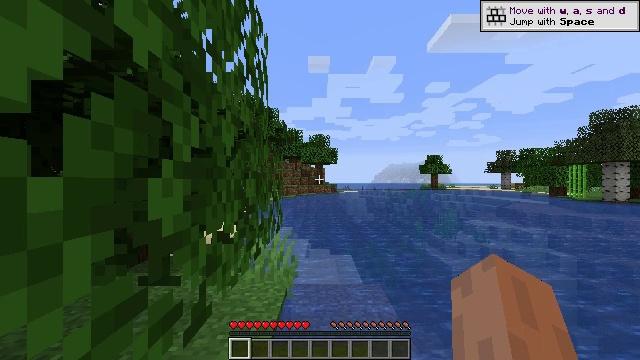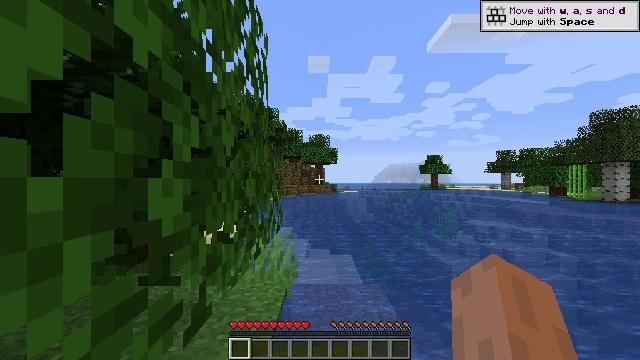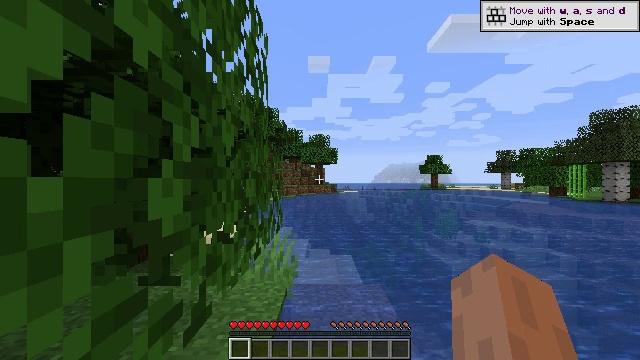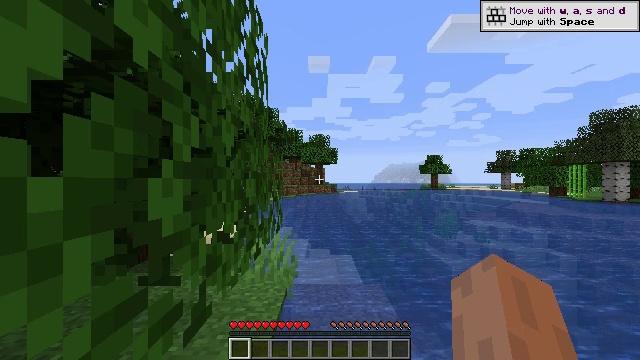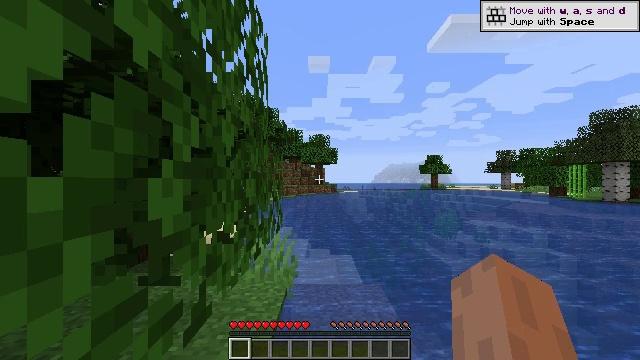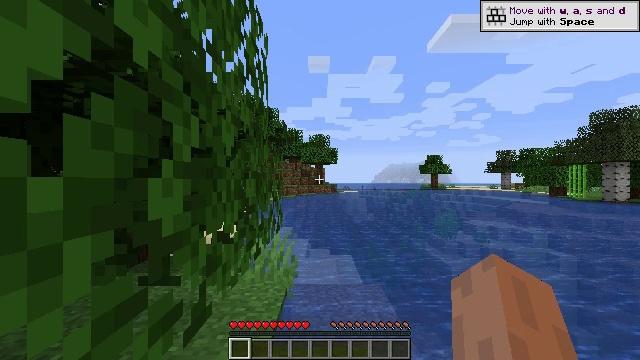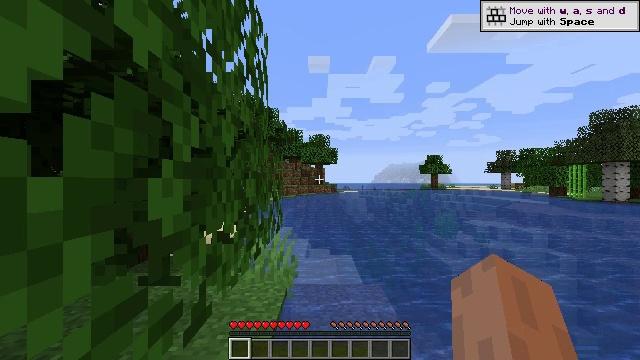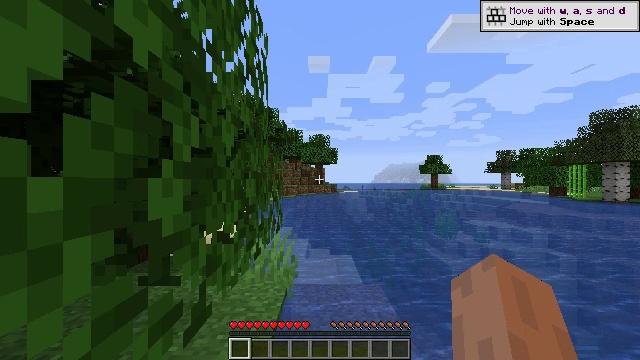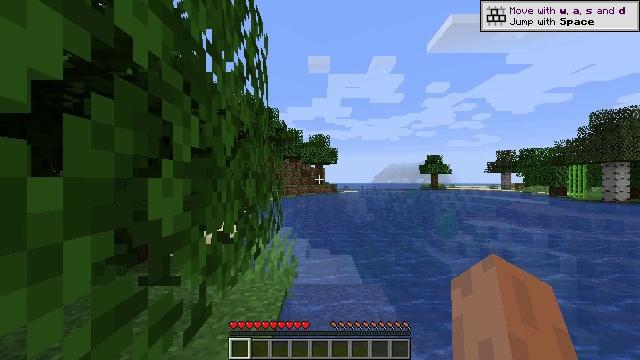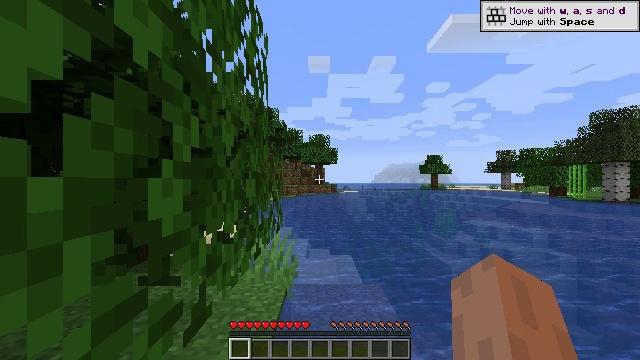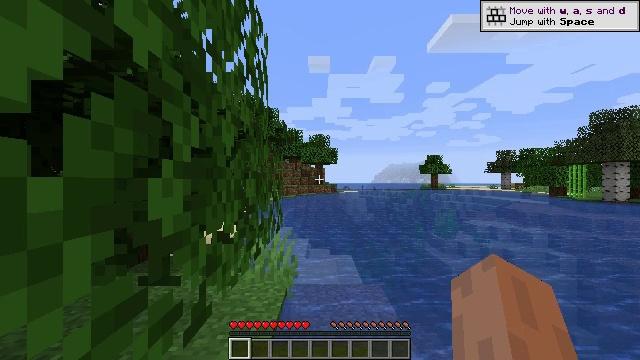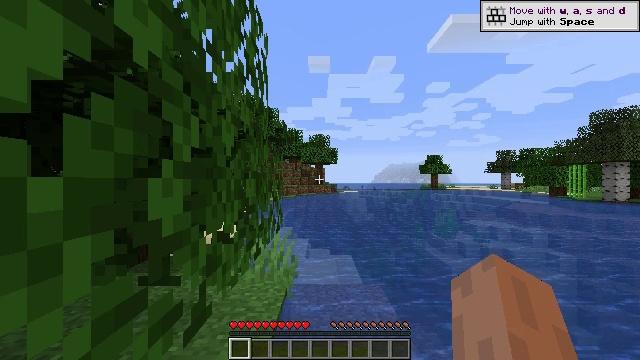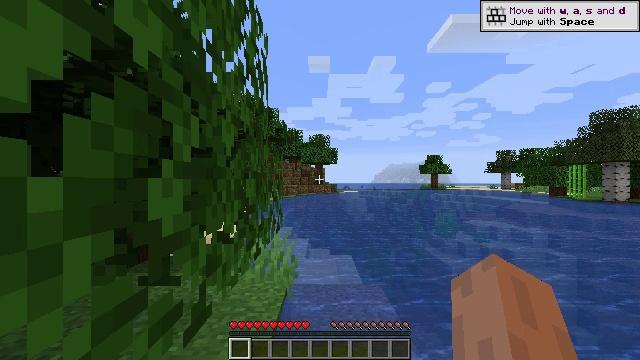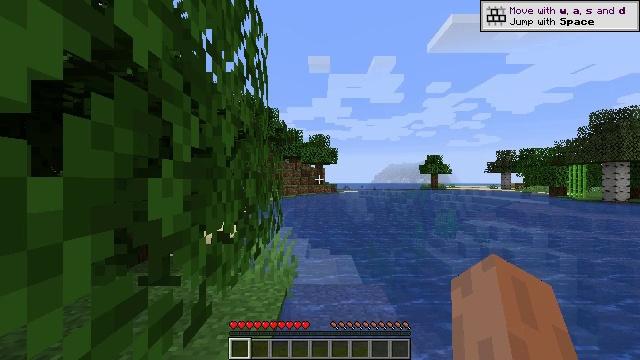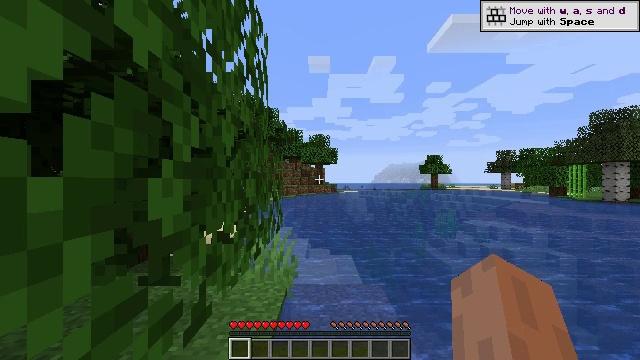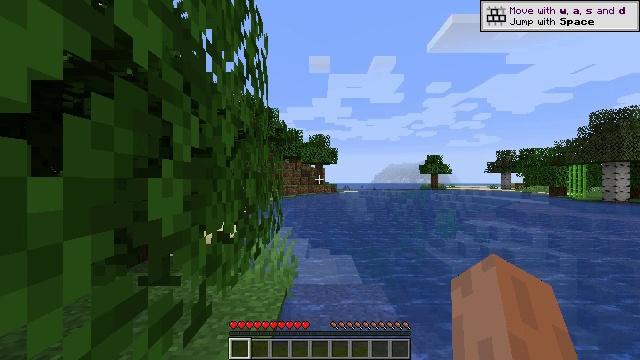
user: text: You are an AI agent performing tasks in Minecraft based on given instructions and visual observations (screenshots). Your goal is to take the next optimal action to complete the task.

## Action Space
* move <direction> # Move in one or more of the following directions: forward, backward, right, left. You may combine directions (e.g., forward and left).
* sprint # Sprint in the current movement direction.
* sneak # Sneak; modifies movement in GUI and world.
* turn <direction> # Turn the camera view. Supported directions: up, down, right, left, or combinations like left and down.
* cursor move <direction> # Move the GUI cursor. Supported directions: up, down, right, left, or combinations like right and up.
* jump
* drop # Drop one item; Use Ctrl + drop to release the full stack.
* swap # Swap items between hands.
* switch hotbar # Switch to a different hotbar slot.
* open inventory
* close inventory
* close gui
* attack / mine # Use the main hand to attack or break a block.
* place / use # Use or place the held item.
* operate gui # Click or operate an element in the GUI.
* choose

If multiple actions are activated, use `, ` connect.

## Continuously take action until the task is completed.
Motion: motion action
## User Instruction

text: Break the grass block.
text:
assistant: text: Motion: no_op
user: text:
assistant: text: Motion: no_op
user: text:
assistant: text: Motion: no_op
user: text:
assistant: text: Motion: no_op
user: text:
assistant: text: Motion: no_op
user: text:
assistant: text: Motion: no_op
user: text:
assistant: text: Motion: no_op
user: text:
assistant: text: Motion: no_op
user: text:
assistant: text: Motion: no_op
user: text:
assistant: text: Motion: no_op
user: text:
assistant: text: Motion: no_op
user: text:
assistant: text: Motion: no_op
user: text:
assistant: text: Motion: no_op
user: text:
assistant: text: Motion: no_op
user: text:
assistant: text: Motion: no_op
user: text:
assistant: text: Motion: no_op
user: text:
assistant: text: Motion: no_op
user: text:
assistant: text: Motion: no_op
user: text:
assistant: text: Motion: no_op
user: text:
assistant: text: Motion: no_op
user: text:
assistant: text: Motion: no_op
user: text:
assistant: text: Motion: no_op
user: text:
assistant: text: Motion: no_op
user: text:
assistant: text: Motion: no_op
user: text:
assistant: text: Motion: no_op
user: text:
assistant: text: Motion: no_op
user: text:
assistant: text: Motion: no_op
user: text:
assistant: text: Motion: no_op
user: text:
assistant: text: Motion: no_op
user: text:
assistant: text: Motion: no_op